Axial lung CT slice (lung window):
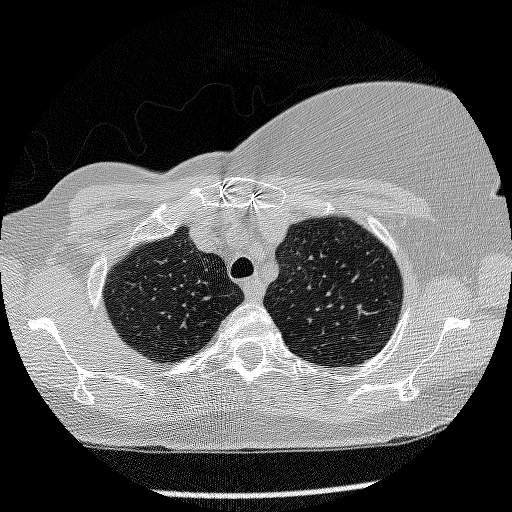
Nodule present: no